Question: I am trying to plot a figure like this:
.
Unfortunately, I could plot everything alone, but can someone provide me with a workaround on how to achieve this (something like this) in a single figure?
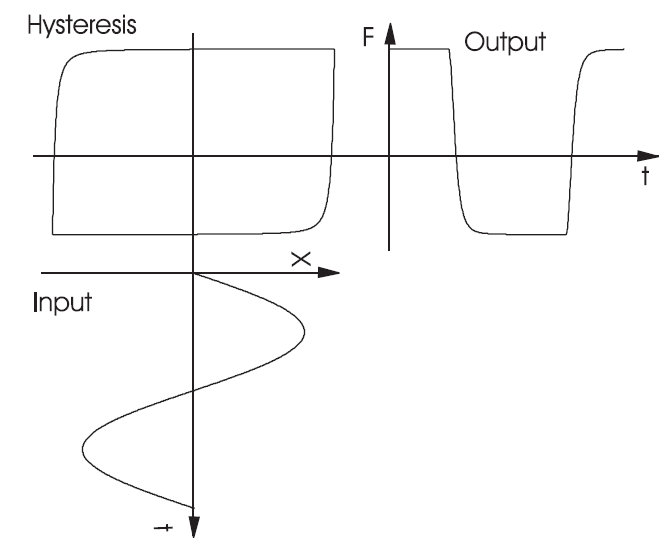
Answer: A workaround could be:
0 - you have to calculate 2 graphs set of coordinates x,y with some offsets in order to draw "fake" axis
1 - plot one of your graph
2 - use 'hold on' after every step of plotting
3 - plot the other graphs and use 'hold on'
4 - use 'quiver' to draw the arrows
5 - use 'text' to put the text in the right place (you have to do some tries)
change quiver and text behaviour if you want